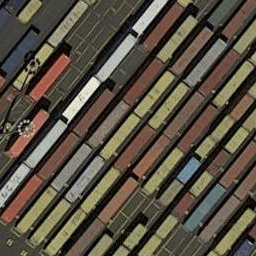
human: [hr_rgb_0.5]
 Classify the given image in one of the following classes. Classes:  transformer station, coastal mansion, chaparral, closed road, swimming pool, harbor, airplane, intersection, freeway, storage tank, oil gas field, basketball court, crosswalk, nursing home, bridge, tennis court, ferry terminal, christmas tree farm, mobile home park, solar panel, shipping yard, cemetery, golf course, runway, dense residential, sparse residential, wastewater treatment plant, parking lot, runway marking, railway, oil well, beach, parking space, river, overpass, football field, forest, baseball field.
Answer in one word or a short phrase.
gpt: shipping yard